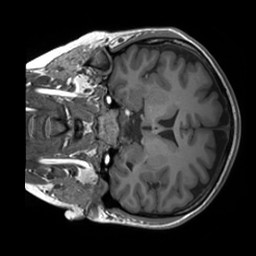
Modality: T1w
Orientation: coronal
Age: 24
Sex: female
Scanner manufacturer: siemens
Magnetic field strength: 3 T
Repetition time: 1.8 s
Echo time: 0.00232 s